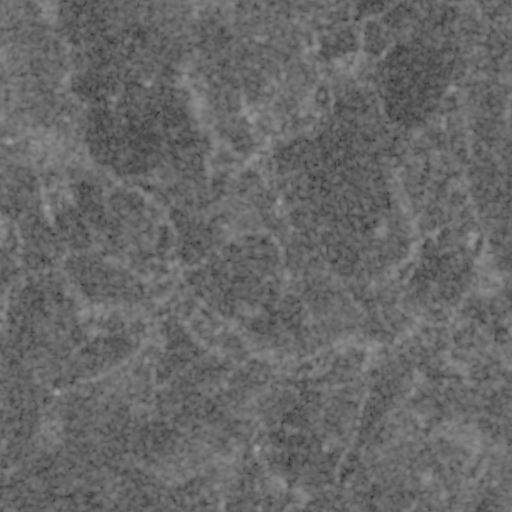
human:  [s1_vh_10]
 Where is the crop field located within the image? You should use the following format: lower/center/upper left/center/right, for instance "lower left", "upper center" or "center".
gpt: The crop field is located in the upper center of the image.
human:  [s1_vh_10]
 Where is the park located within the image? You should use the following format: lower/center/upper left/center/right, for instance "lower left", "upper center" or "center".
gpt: The park is located in the center of the image.
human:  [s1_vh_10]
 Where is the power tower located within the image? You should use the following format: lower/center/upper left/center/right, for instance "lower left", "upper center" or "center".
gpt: The power tower is located in the upper of the image.
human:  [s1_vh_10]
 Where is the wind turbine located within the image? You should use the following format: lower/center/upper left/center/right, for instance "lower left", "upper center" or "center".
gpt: The wind turbine is located in the upper left of the image.
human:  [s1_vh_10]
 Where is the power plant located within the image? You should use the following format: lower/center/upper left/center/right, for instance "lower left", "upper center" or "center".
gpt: There is no power plant in the image.

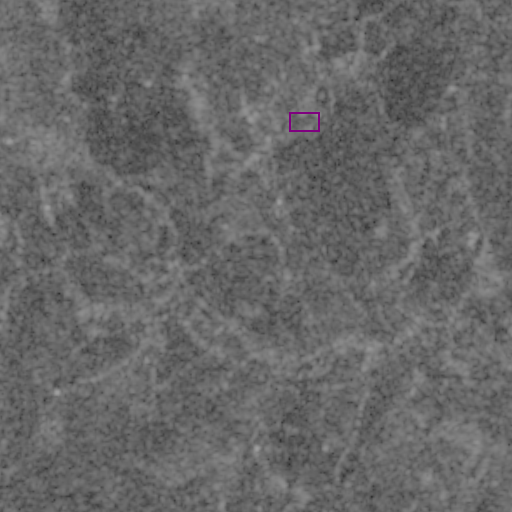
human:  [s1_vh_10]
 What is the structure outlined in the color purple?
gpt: The structure outlined in purple is a crop field.
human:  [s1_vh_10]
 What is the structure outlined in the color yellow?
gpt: There is no yellow outline.